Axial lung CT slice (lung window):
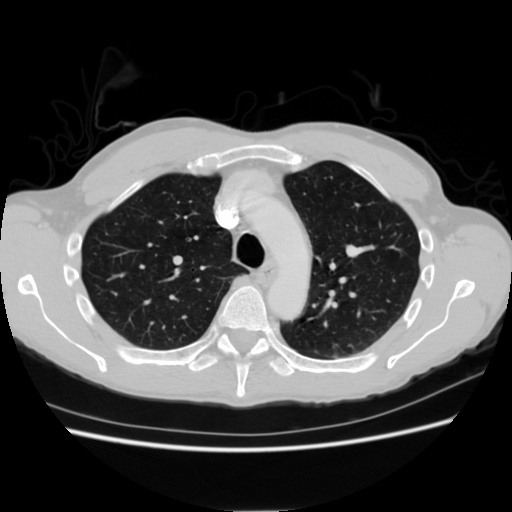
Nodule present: no